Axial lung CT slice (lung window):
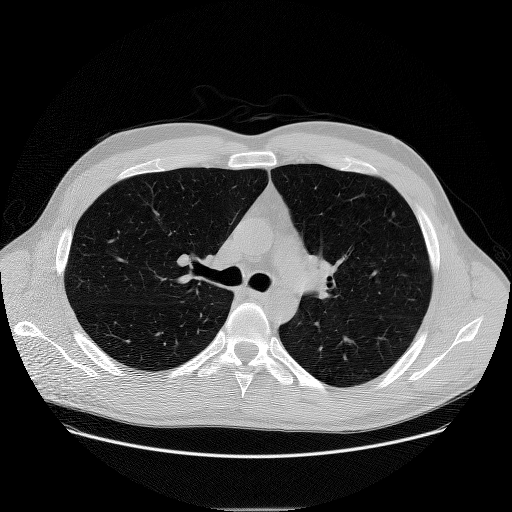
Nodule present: no